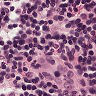
Metastatic tissue present: no